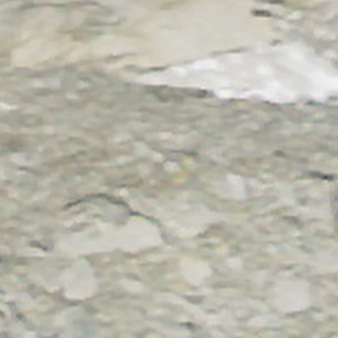
Label: other